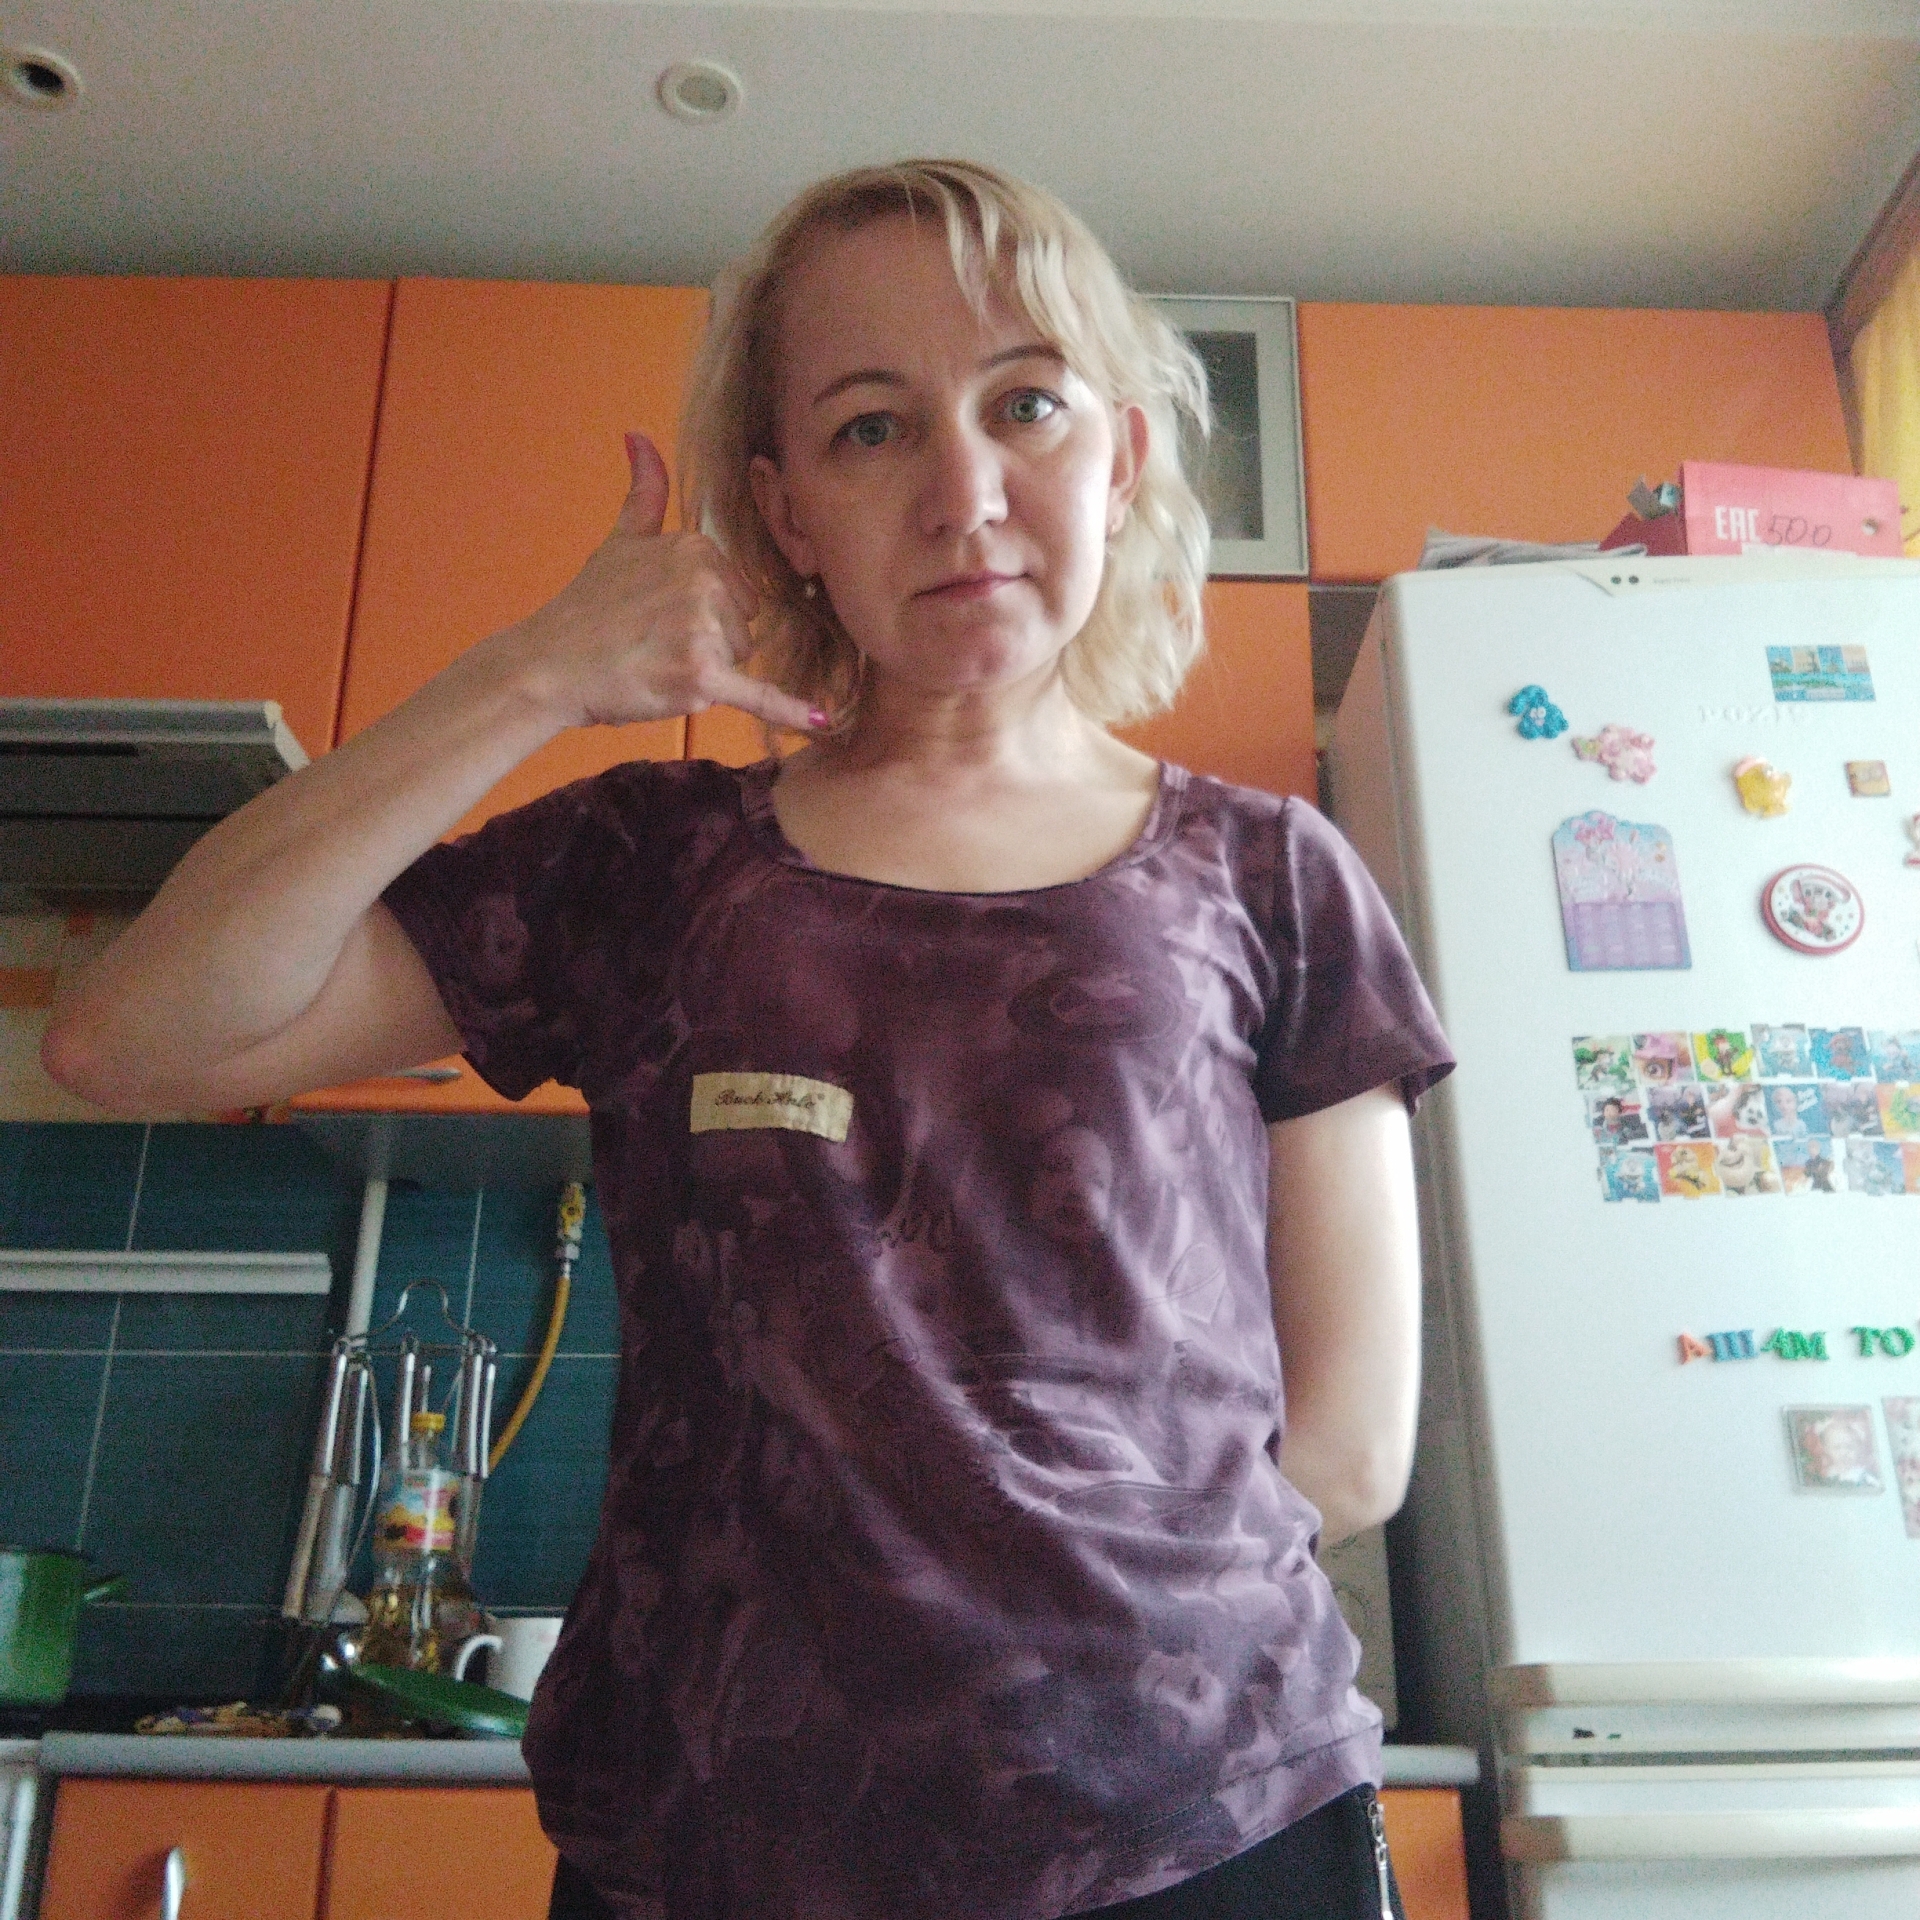
Label: noise